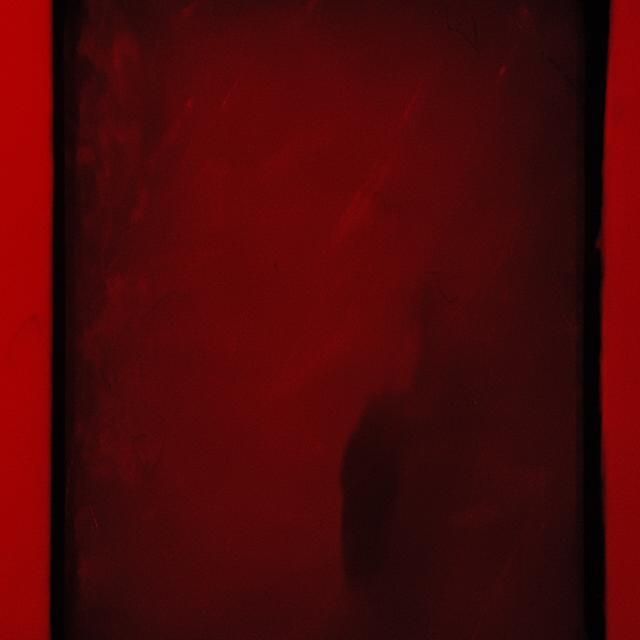
Canine fungal skin infection — characterized by alopecia, scaling, crusting, and circular lesions. Common agents include Malassezia and Candida species.